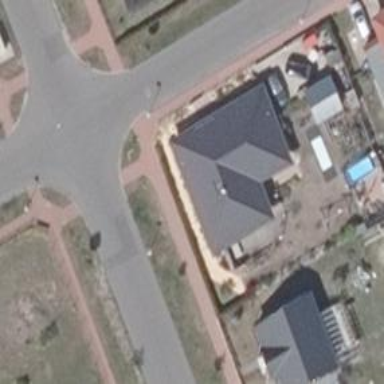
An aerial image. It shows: Detached building.